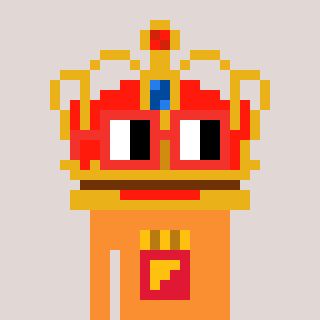
a pixel art character with square red glasses, a crown-shaped head and a orange-colored body on a warm background